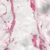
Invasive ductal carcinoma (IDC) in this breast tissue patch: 0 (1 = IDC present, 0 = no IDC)